Question: My issue is I can't retrieve data saved in firebase to the user profile. I would like the user can read the data registered in the database at the user profile. I have tried several time but the data won't come out.
Profile.java:
'''
public class profileGuardian extends AppCompatActivity {
TextInputLayout guardian_username, email, phoneNo, password, address;
TextView usernameLabel, emailLabel;
@Override
protected void onCreate(Bundle savedInstanceState) {
super.onCreate(savedInstanceState);
setContentView(R.layout.activity_profile_guardian);
Intent intent = getIntent();
String username = intent.getStringExtra("username");
//Hooks
guardian_username = findViewById(R.id.full_name_profile);
email = findViewById(R.id.email_profile);
phoneNo = findViewById(R.id.phoneNo_profile);
password = findViewById(R.id.password_profile);
emailLabel = findViewById(R.id.email_field);
usernameLabel = findViewById(R.id.username_field);
DatabaseReference rootNode = FirebaseDatabase.getInstance().getReference();
DatabaseReference reference = rootNode.child("user");
reference.orderByChild("username").equalTo(username).toString();
reference.addValueEventListener(new ValueEventListener() {
@Override
public void onDataChange(@NonNull DataSnapshot dataSnapshot) {
for (DataSnapshot snapshot : dataSnapshot.getChildren()) {
if (snapshot.child("username").getValue().equals(guardian_username)) {
usernameLabel.setText(snapshot.child("username").getValue(String.class));
emailLabel.setText(snapshot.child("email").getValue(String.class));
guardian_username.getEditText().setText(snapshot.child("username").getValue(String.class));
email.getEditText().setText(snapshot.child("email").getValue(String.class));
phoneNo.getEditText().setText(snapshot.child("phoneNo").getValue(String.class));
password.getEditText().setText(snapshot.child("password").getValue(String.class));
}
}
}
@Override
public void onCancelled(@NonNull DatabaseError error) {
}
});
}
}
'''

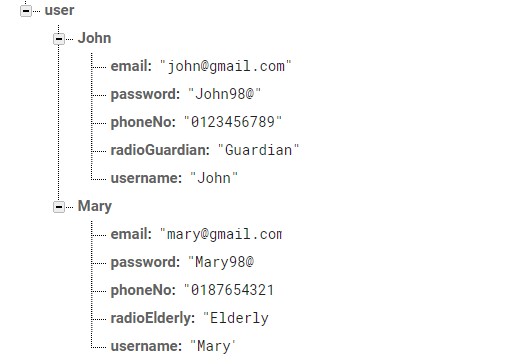
Answer: '''
Intent intent = getIntent();
String username = intent.getStringExtra("username");
DatabaseReference rootReference = FirebaseDatabase.getInstance().getReference();
Query myUsersQuery = databaseReference.child("user").orderByChild("username");
myUsersQuery.addValueEventListener(new ValueEventListener() {
@Override
public void onDataChange(DataSnapshot dataSnapshot) {
if (snapshot.child("username").getValue().equals(username)) {
usernameLabel.setText(snapshot.child("username").getValue(String.class));
emailLabel.setText(snapshot.child("email").getValue(String.class));
guardian_username.getEditText().setText(snapshot.child("username").getValue(String.class));
email.getEditText().setText(snapshot.child("email").getValue(String.class));
phoneNo.getEditText().setText(snapshot.child("phoneNo").getValue(String.class));
password.getEditText().setText(snapshot.child("password").getValue(String.class));
}
@Override
public void onCancelled(@NonNull DatabaseError error) {
throw error.toException();
}
}
'''